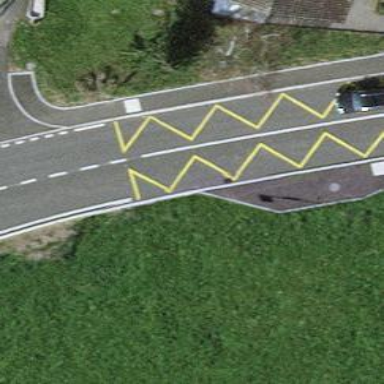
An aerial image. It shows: Bus stop with designated public transport stop position.